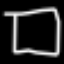
Label: square